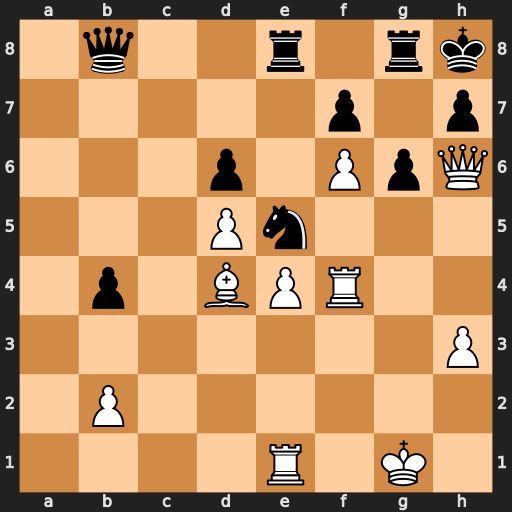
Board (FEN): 1q2r1rk/5p1p/3p1PpQ/3Pn3/1p1BPR2/7P/1P6/4R1K1
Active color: w
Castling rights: -
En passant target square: -
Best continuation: Qxh7+ Kxh7 Rh4#